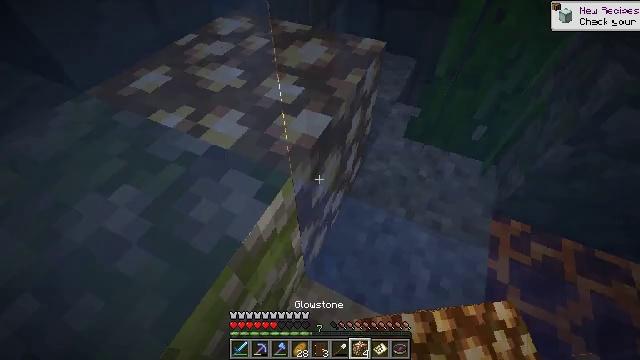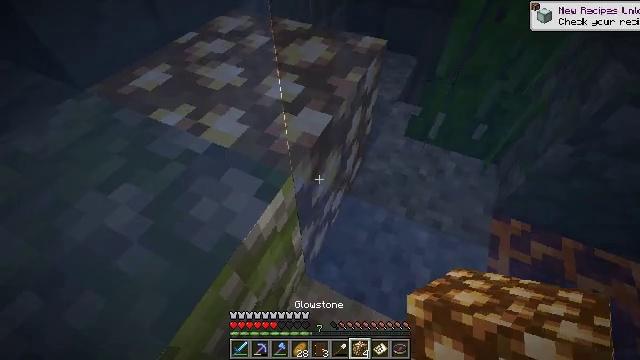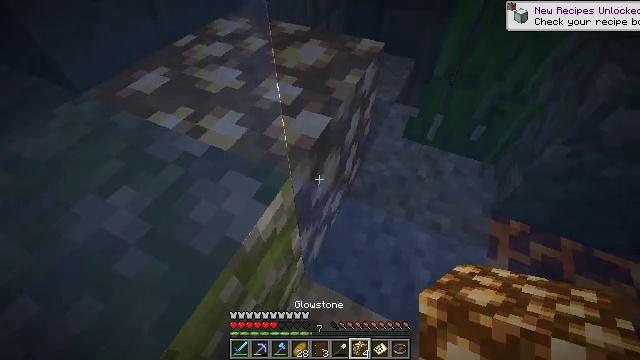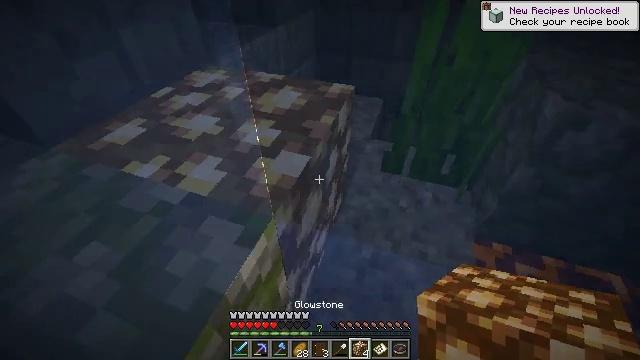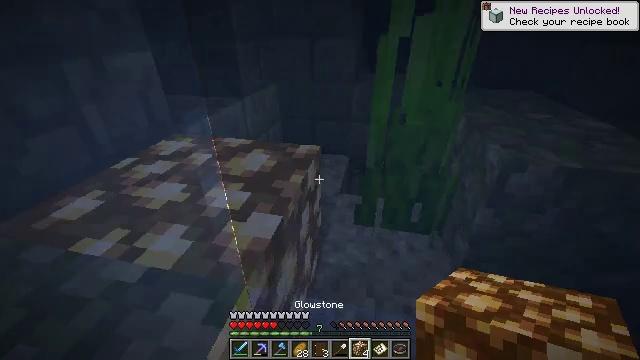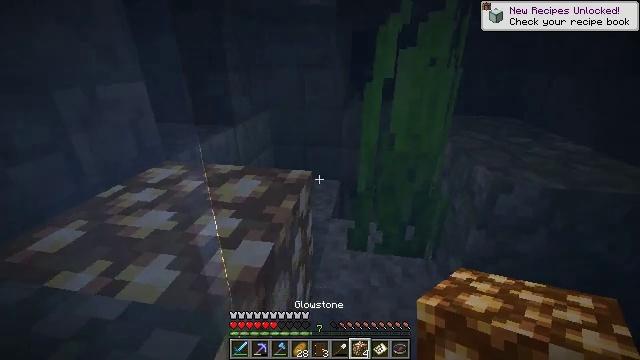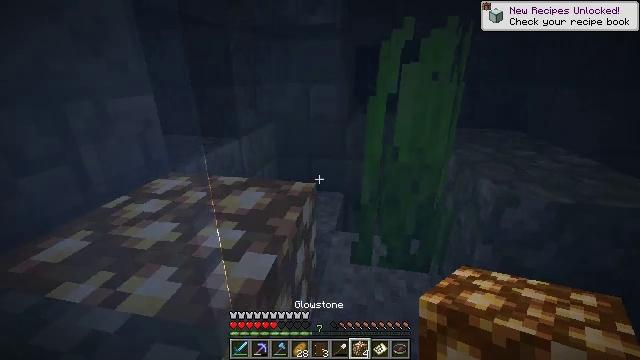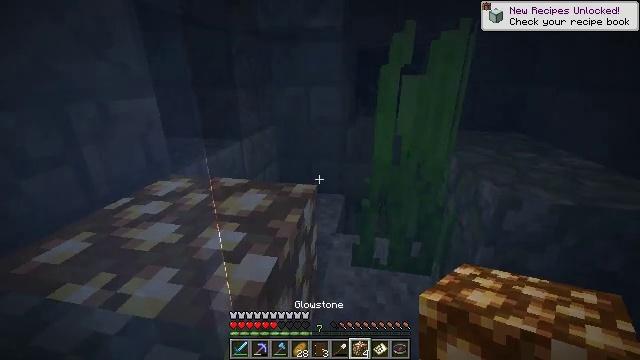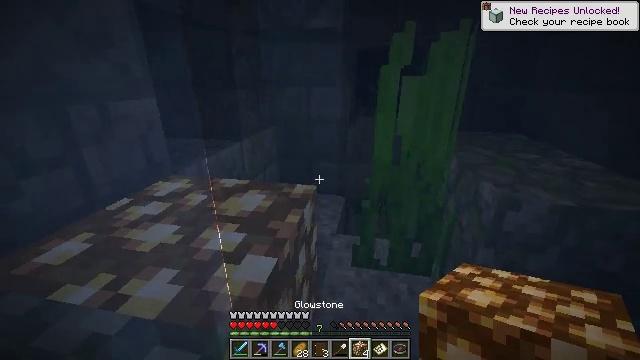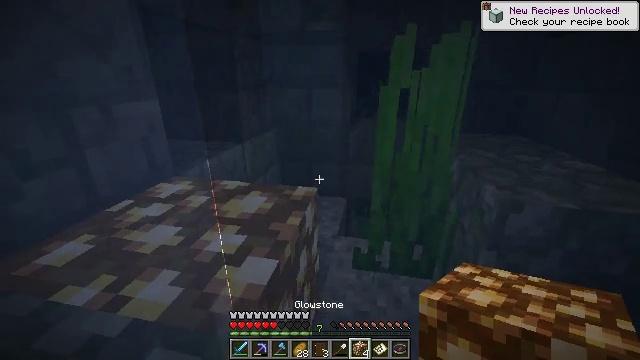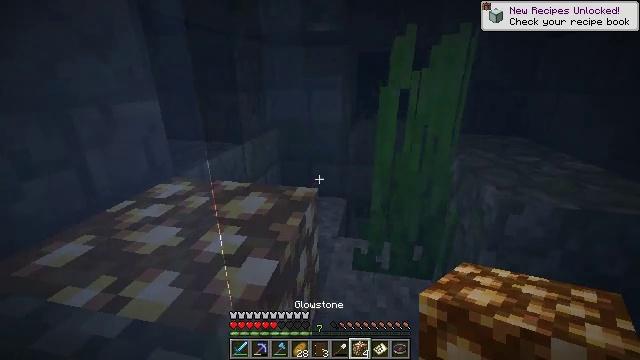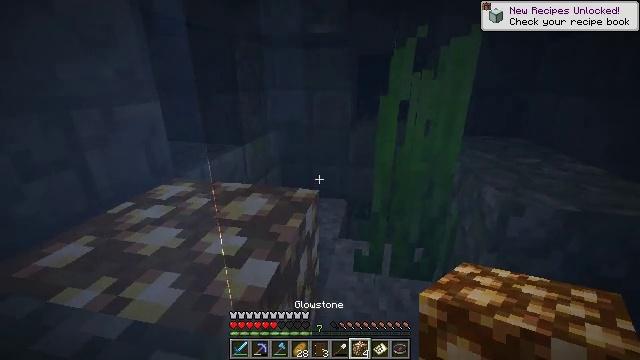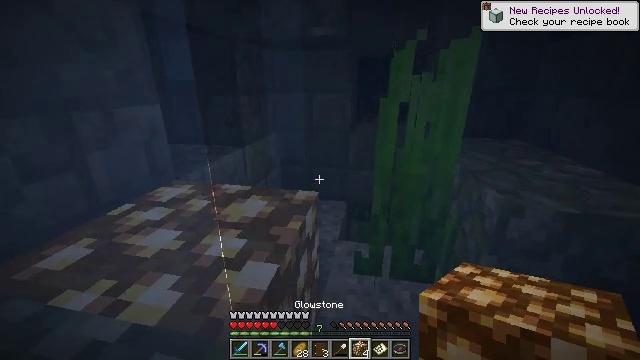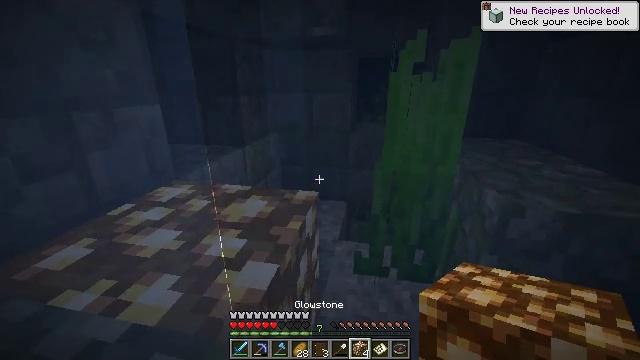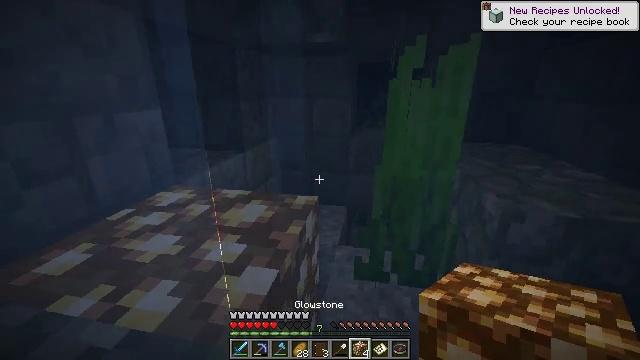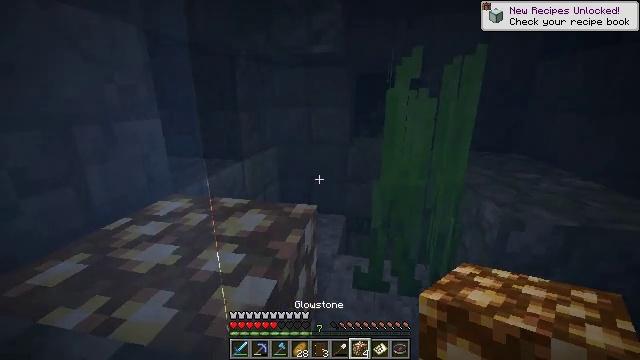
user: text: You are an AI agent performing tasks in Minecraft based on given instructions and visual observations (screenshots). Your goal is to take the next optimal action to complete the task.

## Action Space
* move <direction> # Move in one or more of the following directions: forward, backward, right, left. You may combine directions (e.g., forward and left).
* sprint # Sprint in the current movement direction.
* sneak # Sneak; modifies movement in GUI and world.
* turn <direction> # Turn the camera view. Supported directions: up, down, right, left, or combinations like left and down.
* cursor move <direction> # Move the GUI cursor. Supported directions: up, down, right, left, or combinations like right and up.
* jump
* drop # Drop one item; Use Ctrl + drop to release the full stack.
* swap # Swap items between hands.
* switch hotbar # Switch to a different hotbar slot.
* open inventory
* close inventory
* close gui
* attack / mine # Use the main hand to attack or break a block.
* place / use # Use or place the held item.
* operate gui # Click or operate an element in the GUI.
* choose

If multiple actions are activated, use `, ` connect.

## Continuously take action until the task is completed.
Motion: motion action
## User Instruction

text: Reclaim the chest into your inventory.
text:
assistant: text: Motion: no_op
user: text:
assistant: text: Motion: no_op
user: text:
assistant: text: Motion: turn right and up
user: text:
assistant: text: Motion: turn right and up
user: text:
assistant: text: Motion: turn right and up
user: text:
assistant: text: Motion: turn up
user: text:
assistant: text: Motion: no_op
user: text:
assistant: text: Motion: no_op
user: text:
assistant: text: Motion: no_op
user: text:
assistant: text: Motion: no_op
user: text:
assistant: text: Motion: no_op
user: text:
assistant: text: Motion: no_op
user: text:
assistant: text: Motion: no_op
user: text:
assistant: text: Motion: turn up
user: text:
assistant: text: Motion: turn up
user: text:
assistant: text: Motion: turn up
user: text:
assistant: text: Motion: no_op
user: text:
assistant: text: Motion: no_op
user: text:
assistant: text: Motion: no_op
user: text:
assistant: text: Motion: no_op
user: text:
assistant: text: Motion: no_op
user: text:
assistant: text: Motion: open inventory
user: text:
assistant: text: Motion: open inventory
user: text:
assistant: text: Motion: open inventory
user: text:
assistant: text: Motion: no_op
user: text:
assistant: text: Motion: no_op
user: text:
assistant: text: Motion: no_op
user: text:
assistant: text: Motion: cursor move right
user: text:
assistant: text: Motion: cursor move right
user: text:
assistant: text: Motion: cursor move right